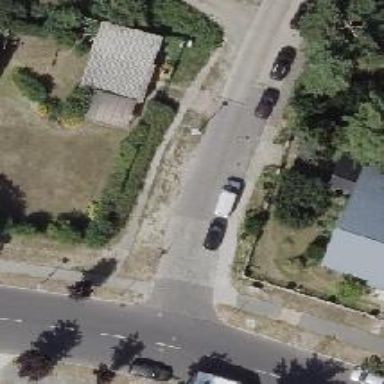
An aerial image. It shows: Residential road with asphalt surface. There is sidewalk on the left side.